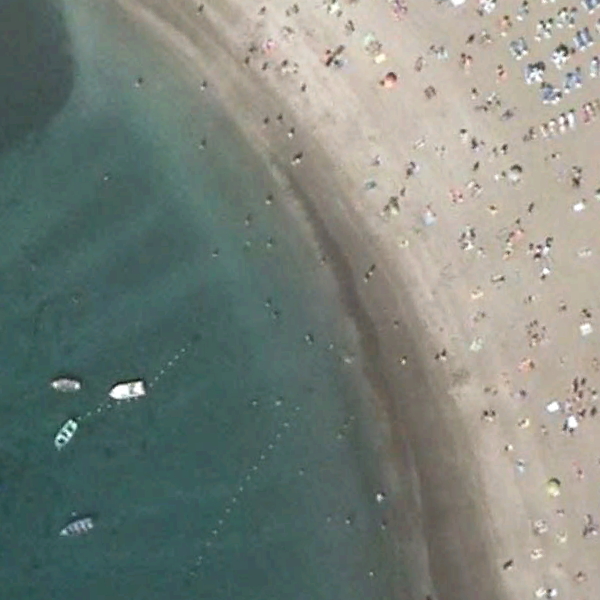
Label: Beach